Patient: sex M, age 71
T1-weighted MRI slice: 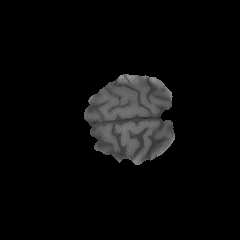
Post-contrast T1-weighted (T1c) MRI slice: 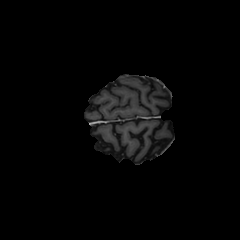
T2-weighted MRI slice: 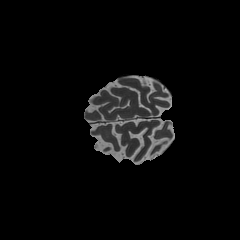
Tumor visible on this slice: no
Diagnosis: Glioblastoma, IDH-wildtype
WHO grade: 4